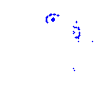
Particle: kaon